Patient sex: M
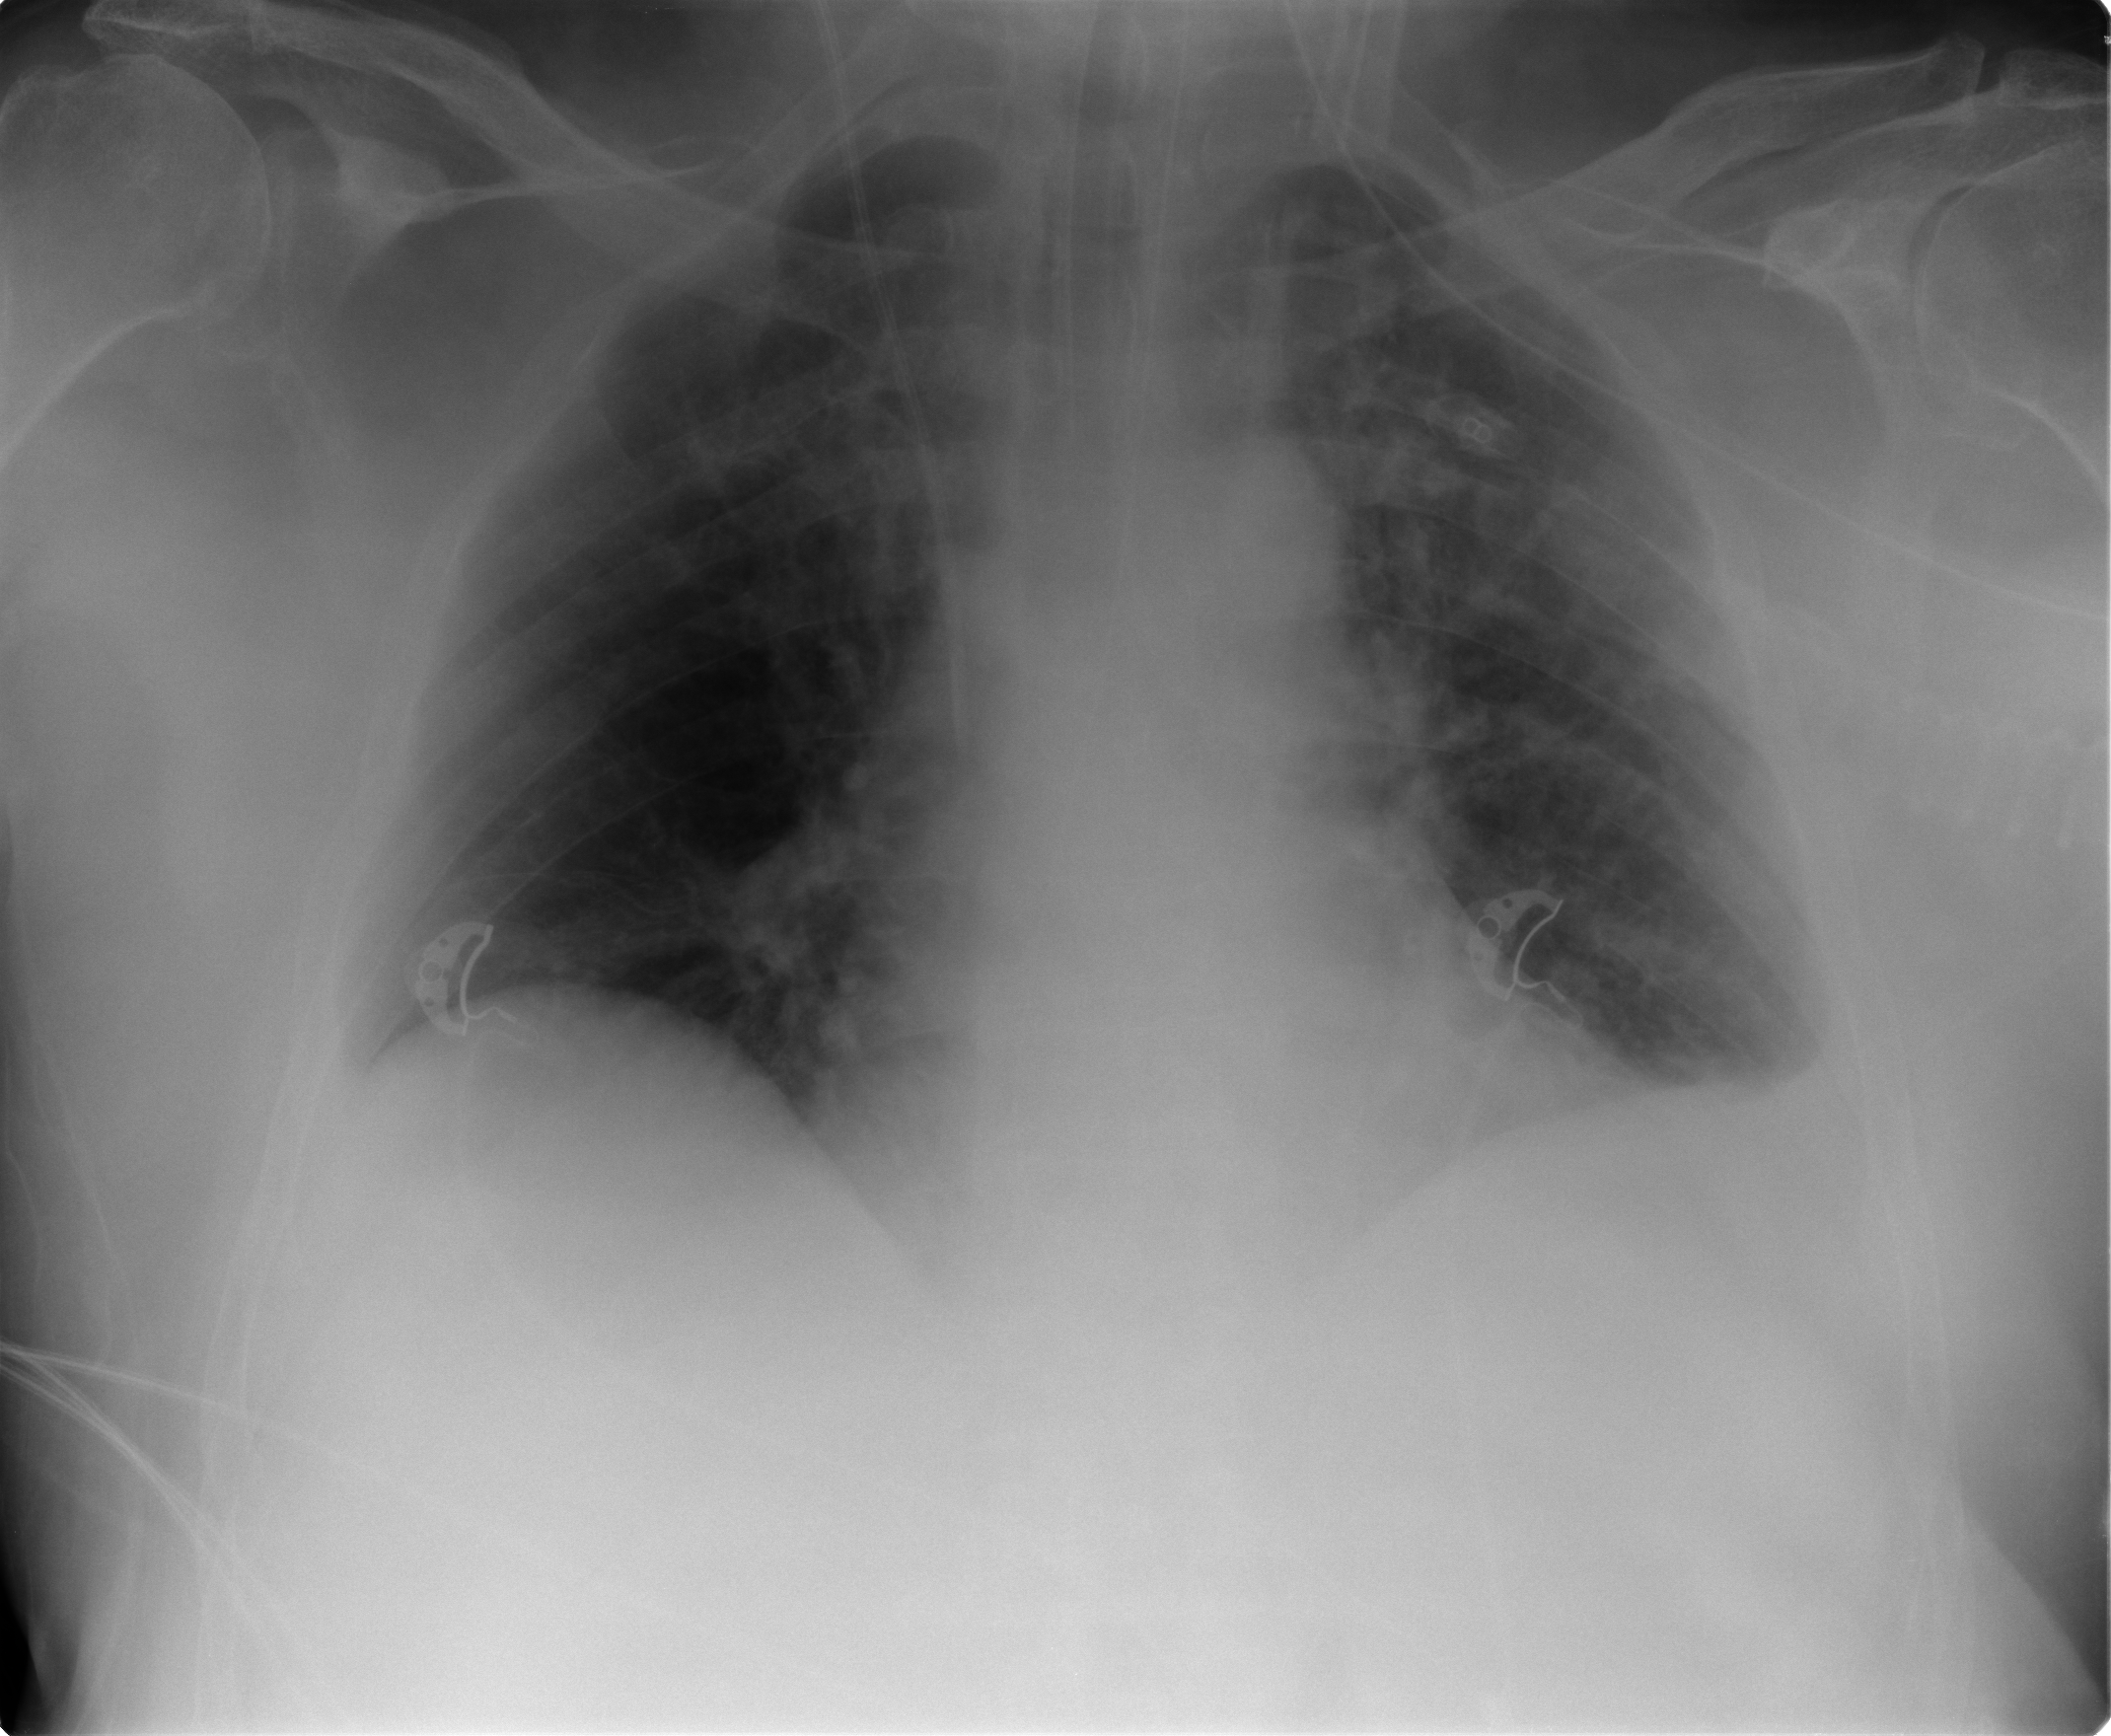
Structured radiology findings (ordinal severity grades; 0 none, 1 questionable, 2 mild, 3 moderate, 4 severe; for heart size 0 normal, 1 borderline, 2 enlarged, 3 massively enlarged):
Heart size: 0
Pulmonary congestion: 0
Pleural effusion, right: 1
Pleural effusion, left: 2
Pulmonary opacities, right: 0
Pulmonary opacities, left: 1
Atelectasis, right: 0
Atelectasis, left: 0